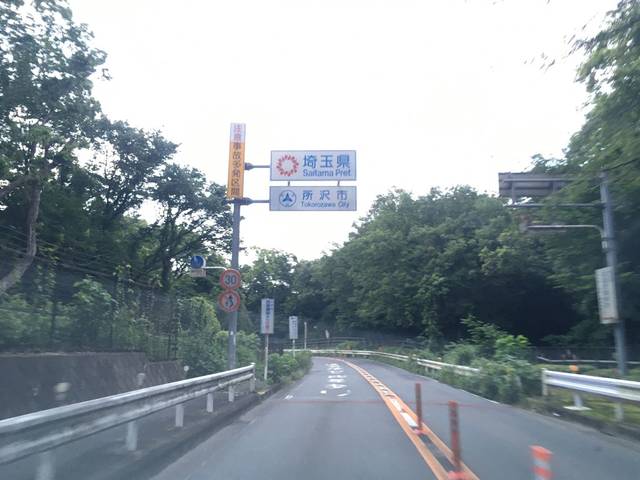
Region: Japan
Coordinates: 35.769, 139.402